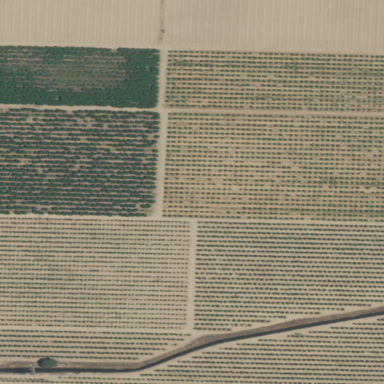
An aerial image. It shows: Orchard filled with peach trees.